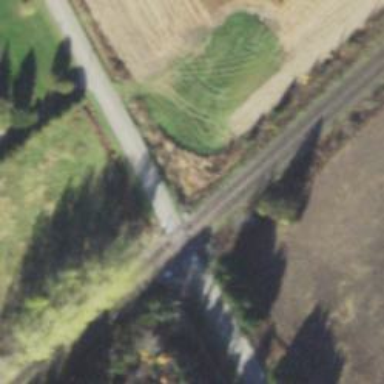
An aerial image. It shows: Railway level crossing.